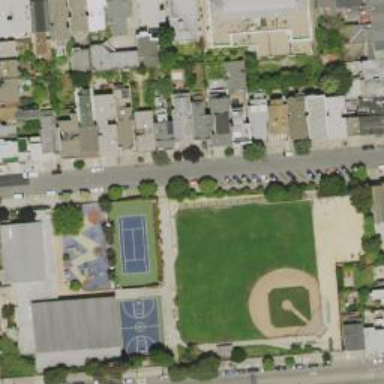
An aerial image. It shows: Baseball pitch for leisure land activities.